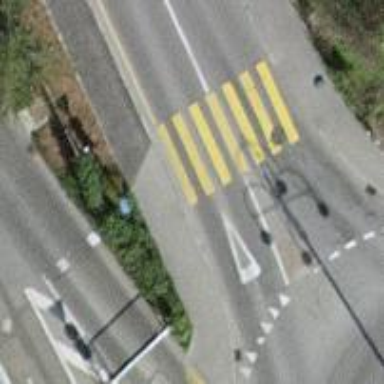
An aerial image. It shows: Marked crossing on footway.